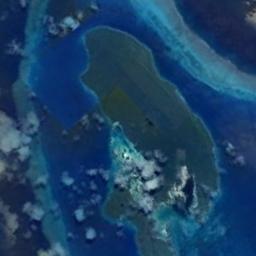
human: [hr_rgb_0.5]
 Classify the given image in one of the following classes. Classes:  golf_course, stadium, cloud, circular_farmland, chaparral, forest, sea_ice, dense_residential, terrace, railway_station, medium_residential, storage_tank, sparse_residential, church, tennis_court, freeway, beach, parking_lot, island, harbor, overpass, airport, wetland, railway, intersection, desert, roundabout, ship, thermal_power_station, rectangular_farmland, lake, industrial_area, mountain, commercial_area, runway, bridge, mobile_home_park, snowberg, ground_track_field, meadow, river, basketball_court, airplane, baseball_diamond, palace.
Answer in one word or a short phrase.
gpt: island